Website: bh-photo
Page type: customer-info-address
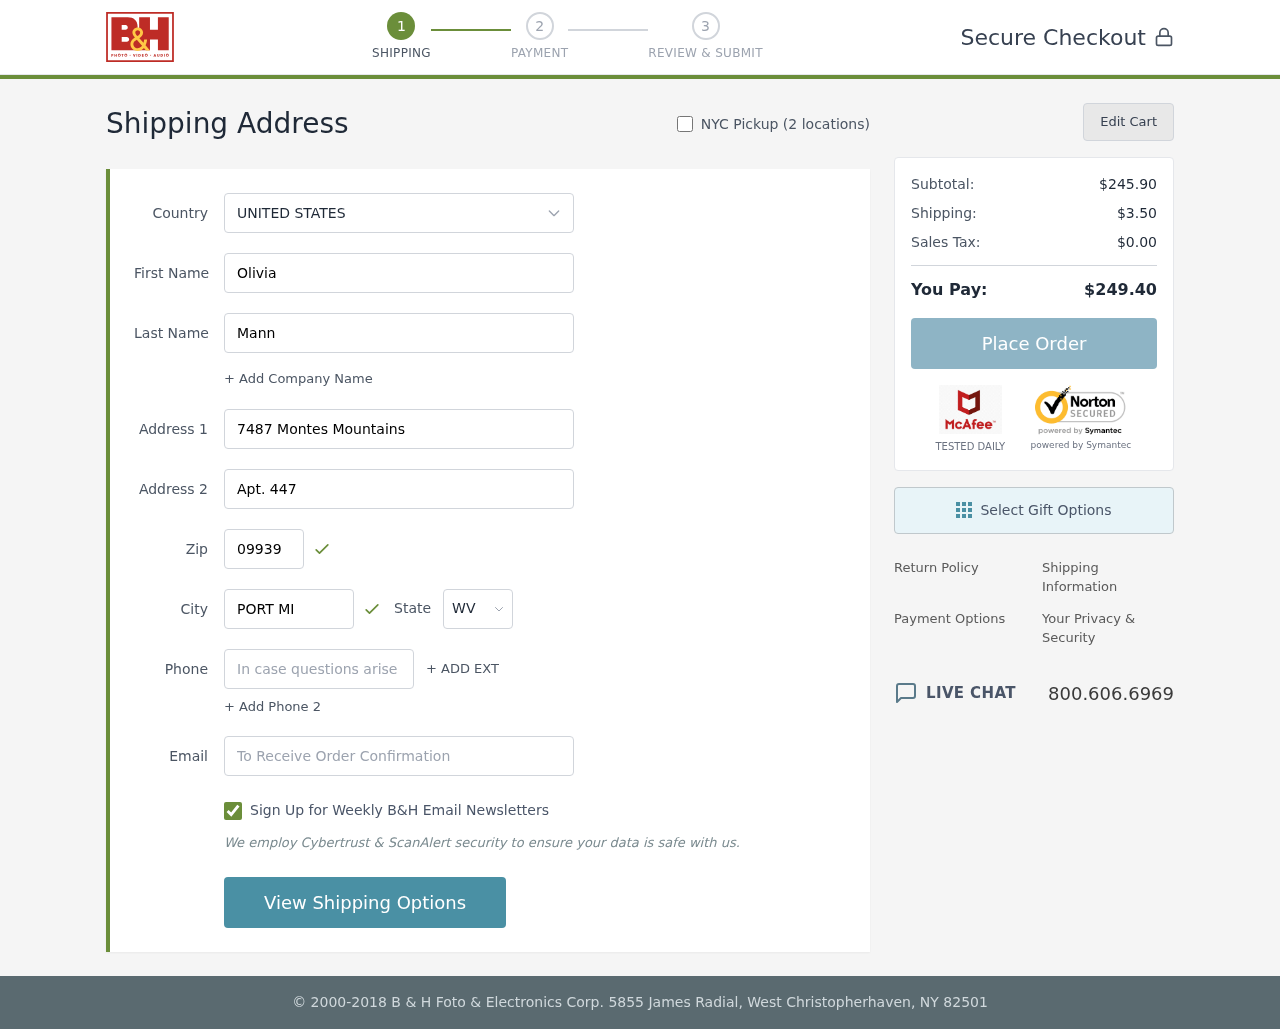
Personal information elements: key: PII_CITY
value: Port Michellehaven
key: PII_COUNTRY
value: United States
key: PII_EMAIL
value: olivia_mann@yahoo.com
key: PII_FIRSTNAME
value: Olivia
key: PII_LASTNAME
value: Mann
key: PII_PHONE
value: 9055580338
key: PII_POSTCODE
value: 09939
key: PII_STATE_ABBR
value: WV
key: PII_STREET
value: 7487 Montes Mountains
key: PII_STREET2
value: Apt. 447
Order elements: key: ORDER_SUBTOTAL
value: $245.90
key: ORDER_SHIPPING_COST
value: $3.50
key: ORDER_TAX
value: $0.00
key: ORDER_TOTAL
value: $249.40